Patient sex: F
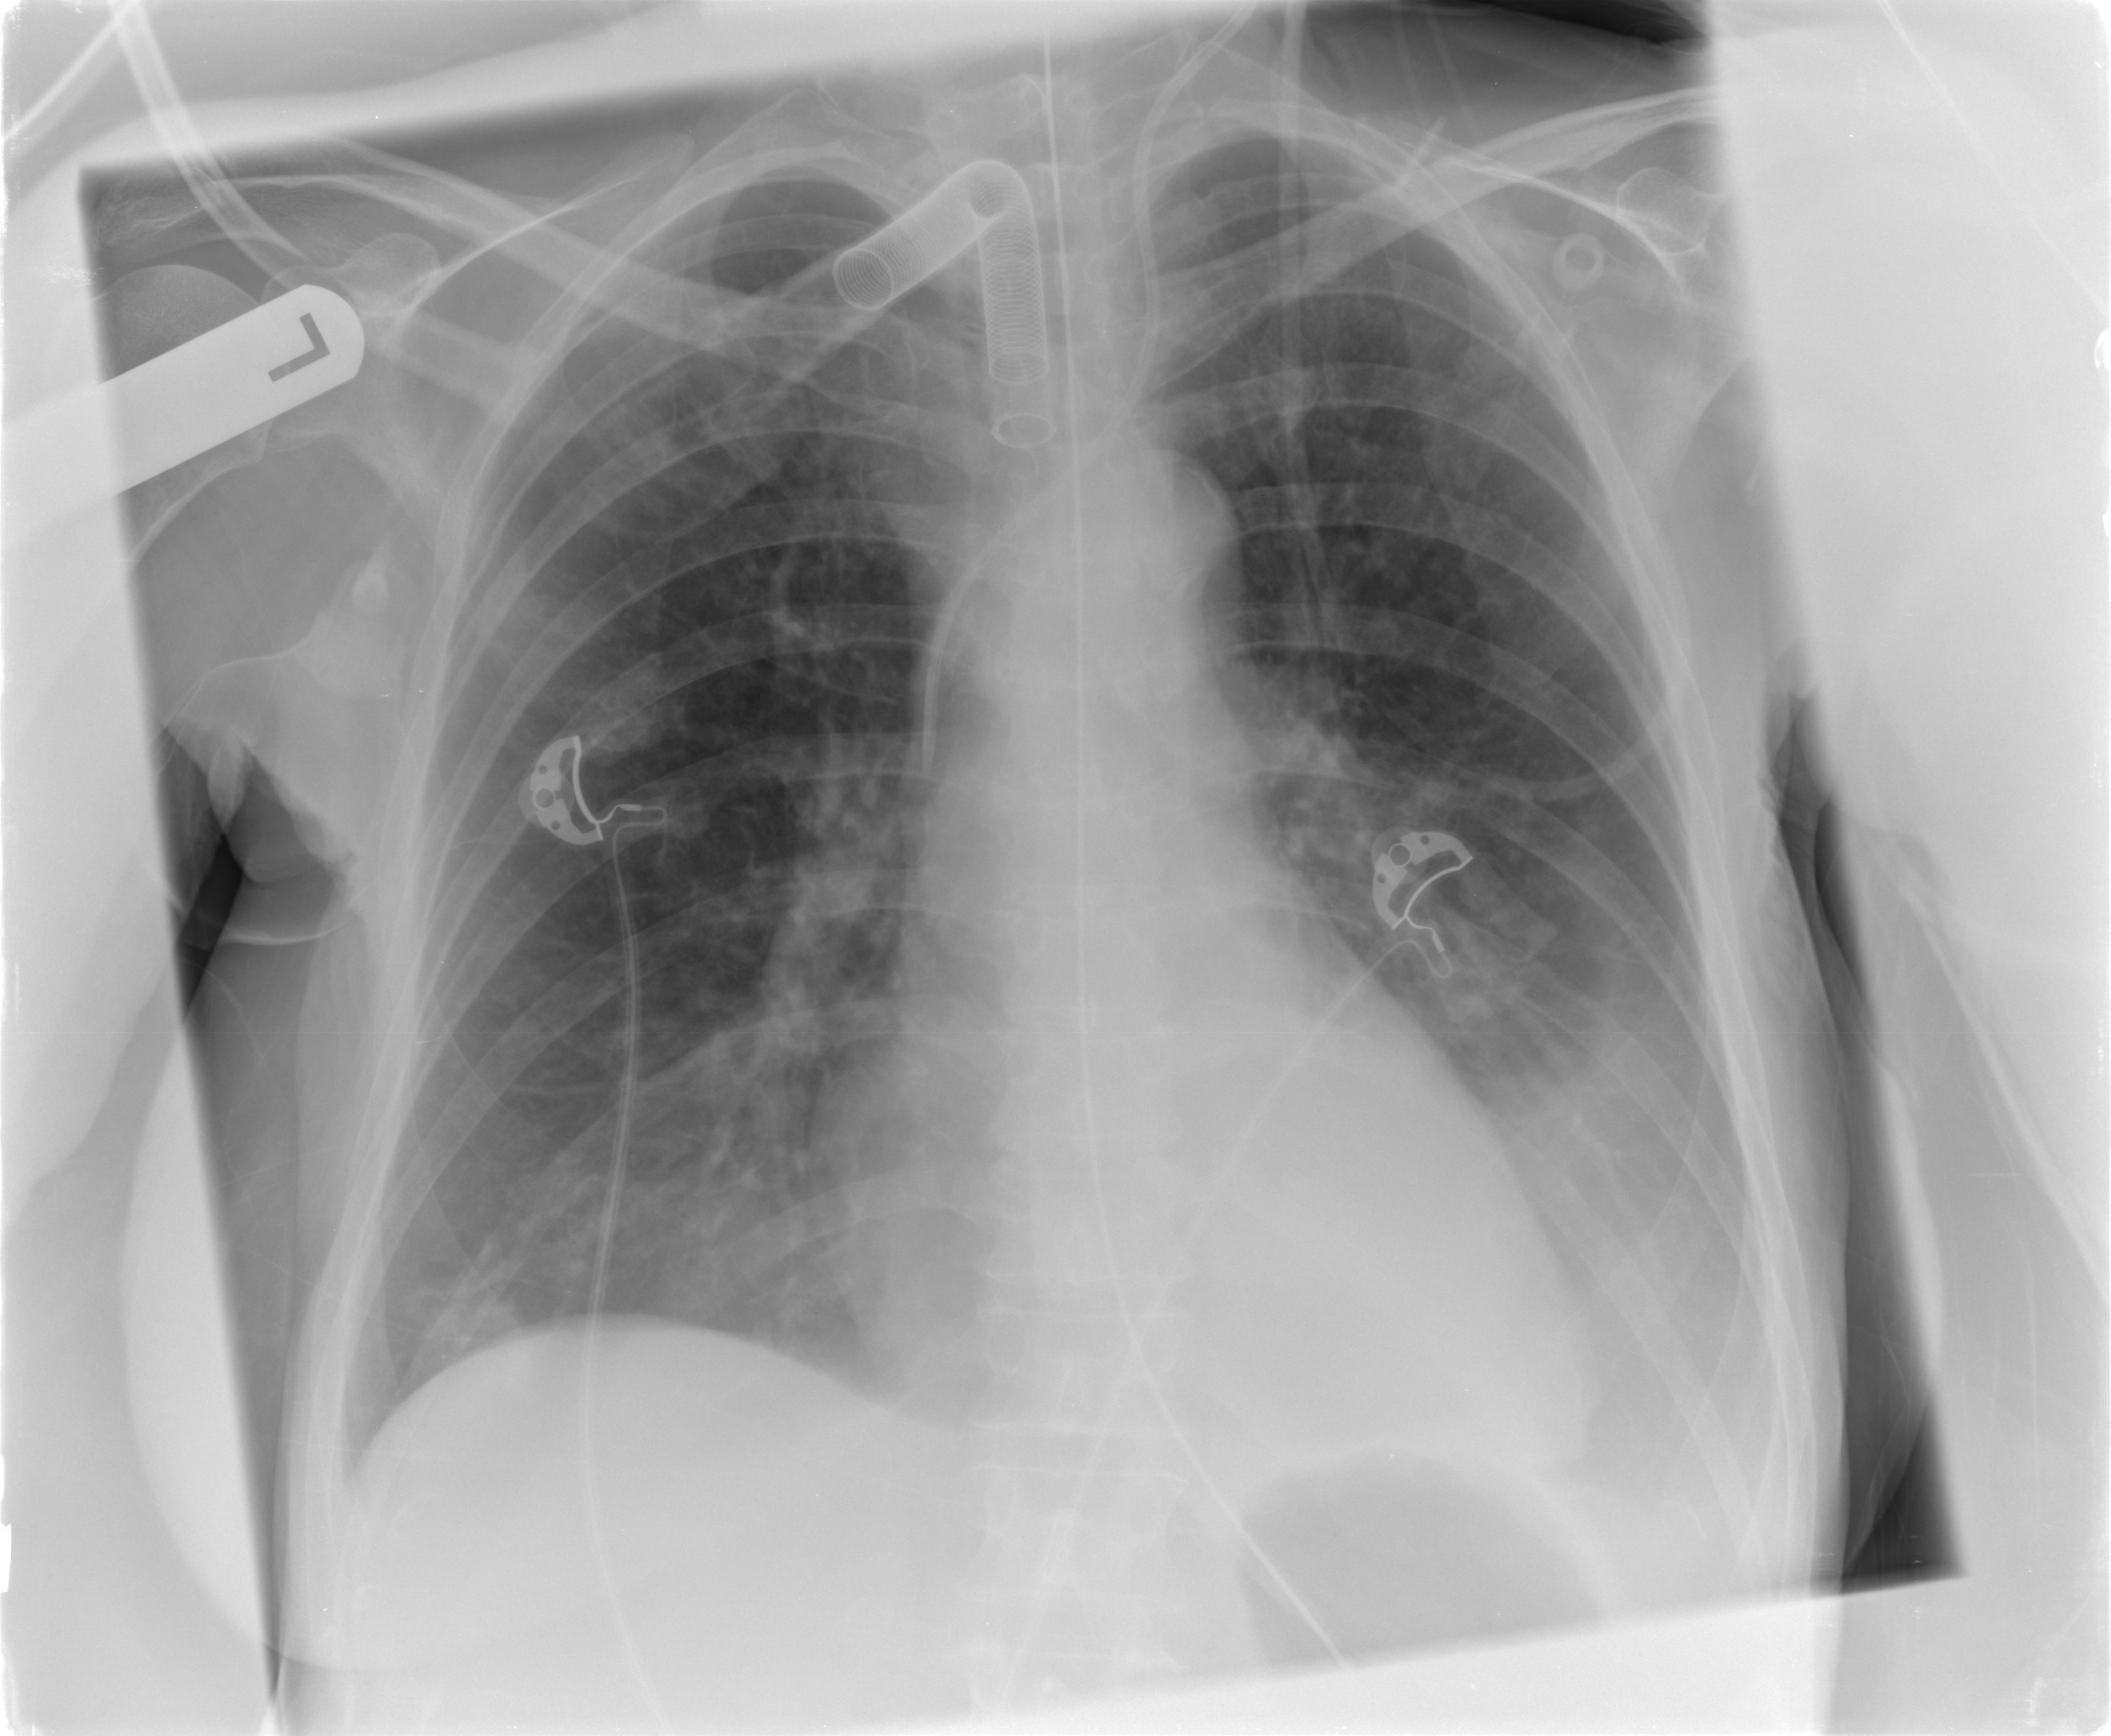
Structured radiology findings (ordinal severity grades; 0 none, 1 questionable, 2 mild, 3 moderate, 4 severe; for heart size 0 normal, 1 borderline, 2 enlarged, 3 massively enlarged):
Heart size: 0
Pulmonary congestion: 0
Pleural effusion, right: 0
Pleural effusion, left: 3
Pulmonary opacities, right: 2
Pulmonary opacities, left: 2
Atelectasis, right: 2
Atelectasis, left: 2